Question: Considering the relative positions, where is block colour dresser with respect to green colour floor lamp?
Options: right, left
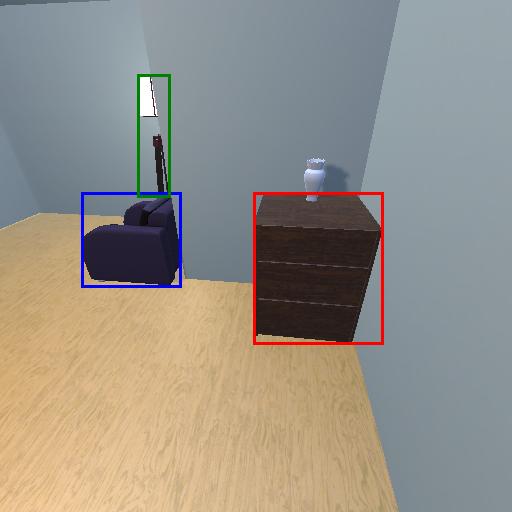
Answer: right